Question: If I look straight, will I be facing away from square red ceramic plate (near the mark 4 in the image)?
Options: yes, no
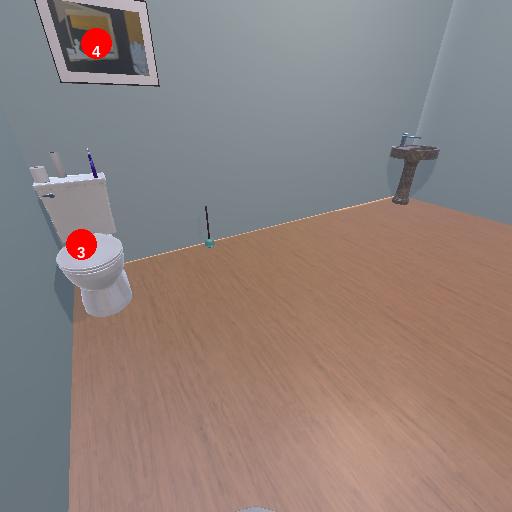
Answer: yes